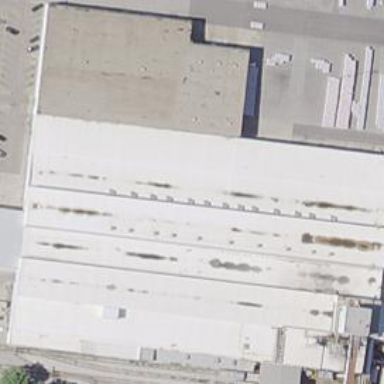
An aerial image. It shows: Industrial building that serves as factory.